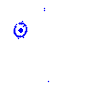
Particle: pion